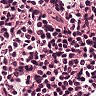
Metastatic tissue present: no